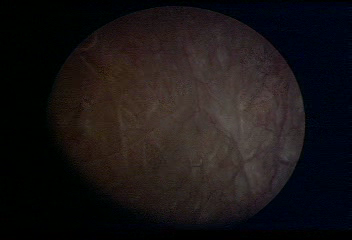
Modality: WLC
Class: Normal mucosa
Bladder cancer association: No